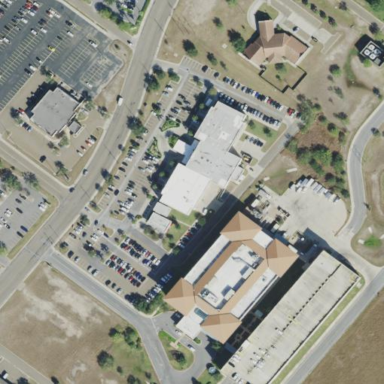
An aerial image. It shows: Clinic building providing healthcare services.